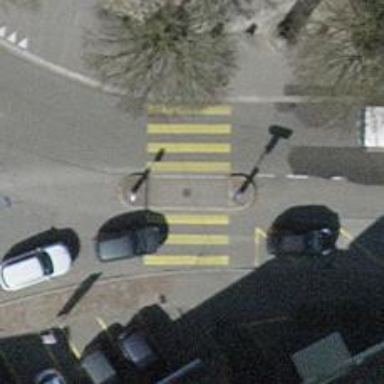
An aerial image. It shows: Uncontrolled zebra crossing with central island.